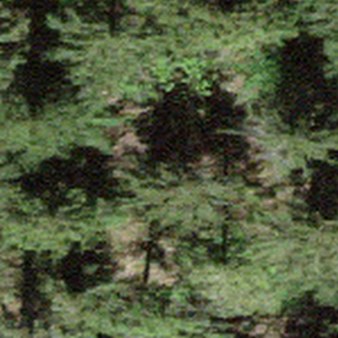
Label: other